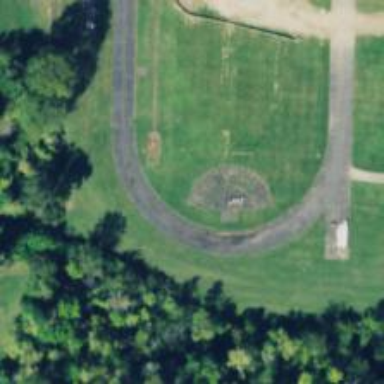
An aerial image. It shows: Athletic track located in leisure land area.